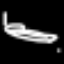
Label: bed